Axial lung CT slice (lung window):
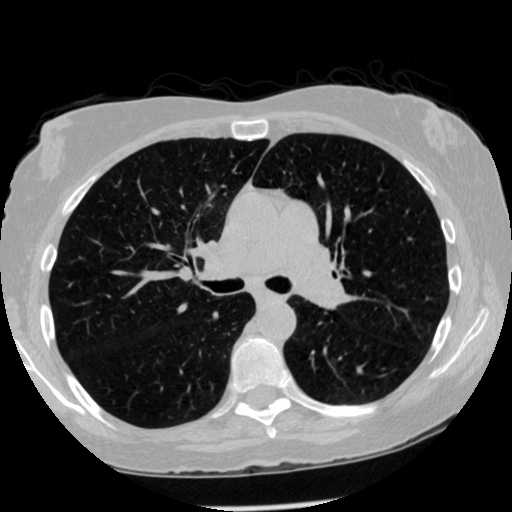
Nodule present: no